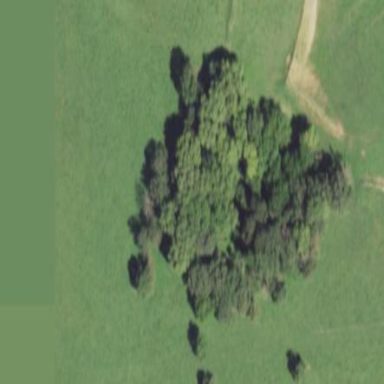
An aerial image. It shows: Beautiful woodland area.